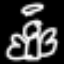
Label: angel